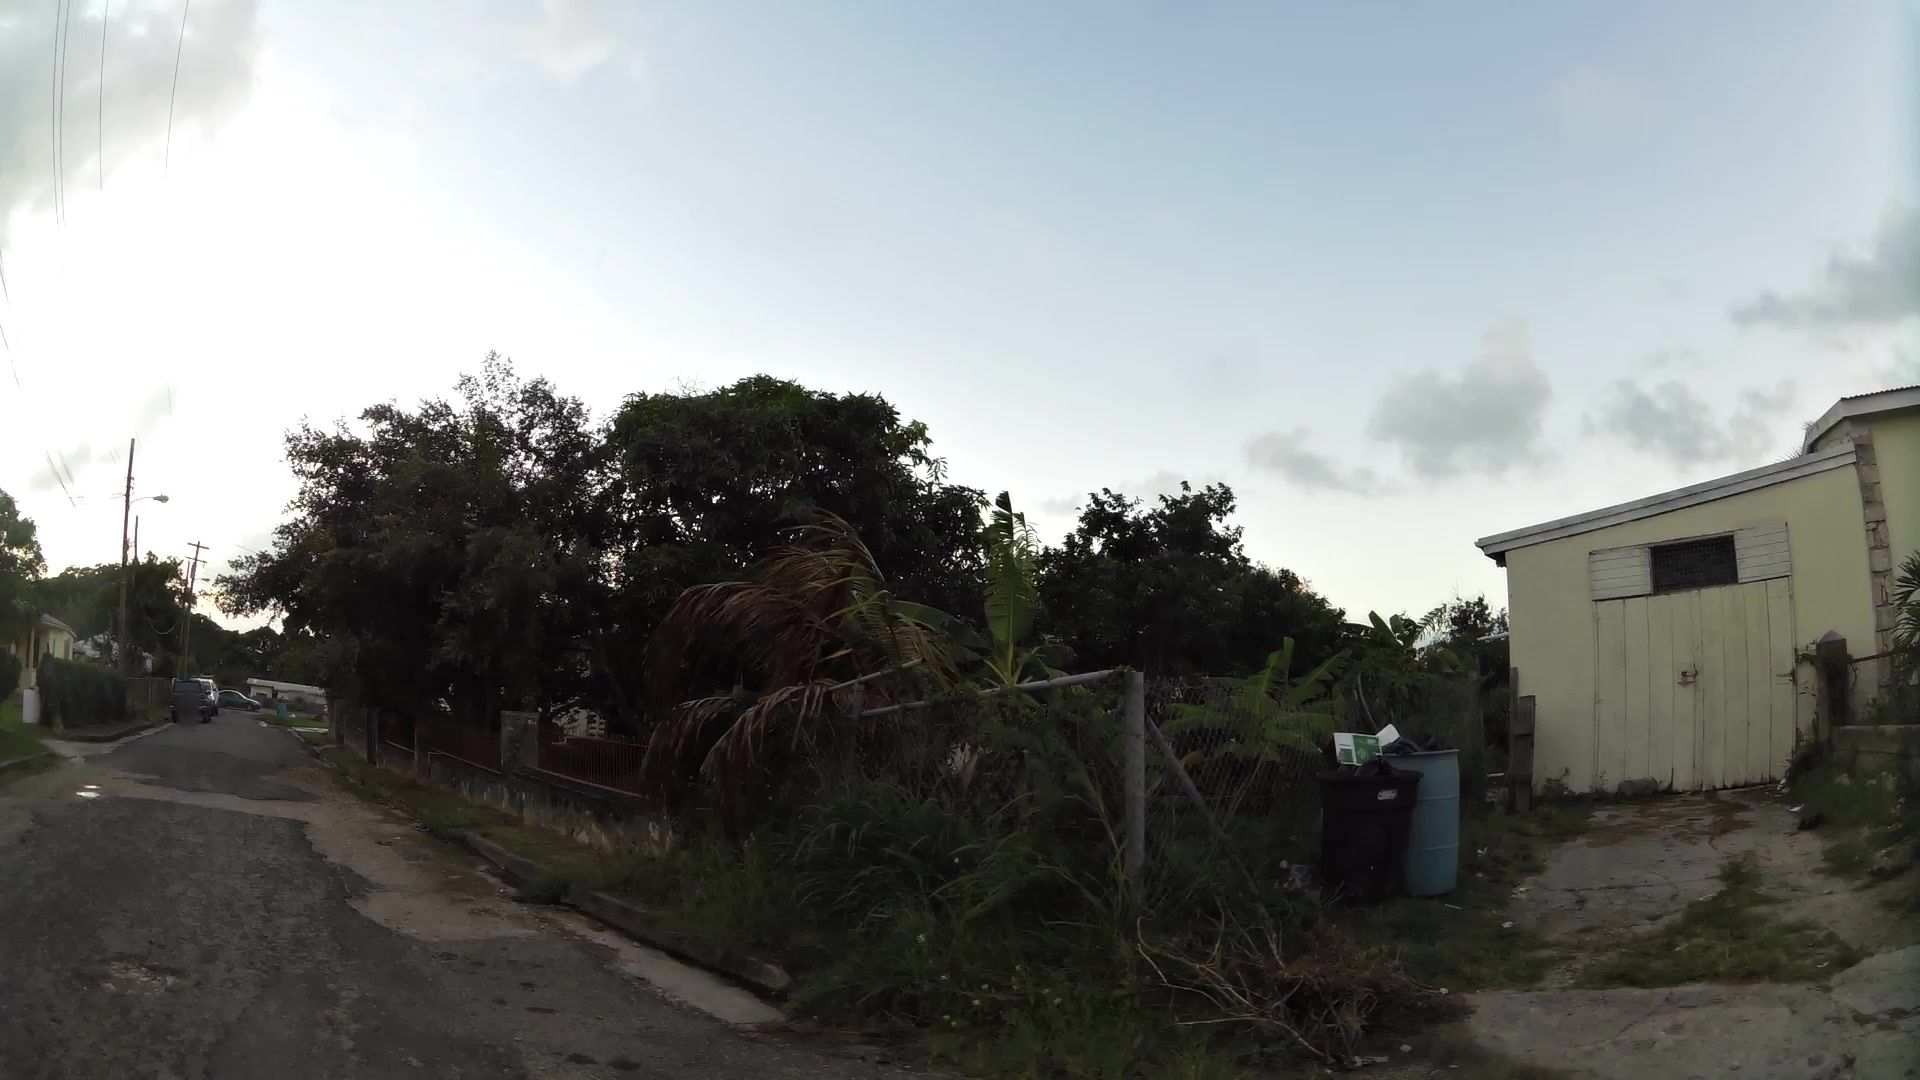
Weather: clear
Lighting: day
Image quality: good
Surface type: walking surface
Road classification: service, residential
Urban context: dense urban cluster
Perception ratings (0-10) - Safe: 5.11, Lively: 0.92, Beautiful: 6.29, Boring: 5.9, Depressing: 7.47, Wealthy: 2.31